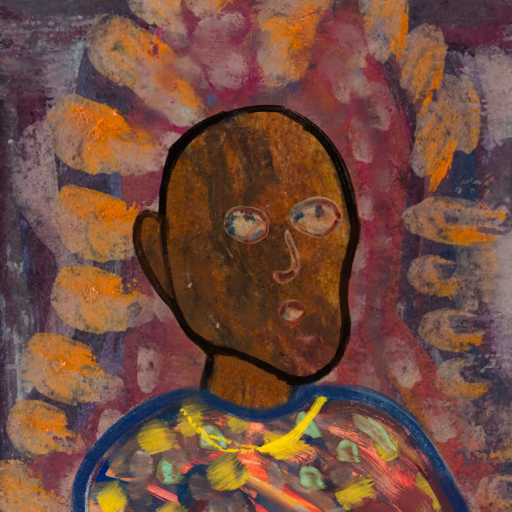
Background: Doll, Head And Neck Side: Mosgoul, Face Side: Orphan, Bust: Mother_And_Son_Mother, Hair Side: Blank, Head Accessory: Blank, Second Necklace: Blank, Necklace: Irani_1, Baby: Blank